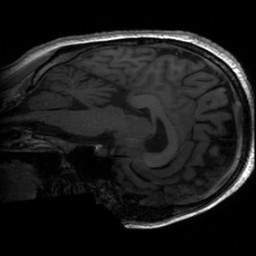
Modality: T1w
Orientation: sagittal
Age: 21
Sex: male